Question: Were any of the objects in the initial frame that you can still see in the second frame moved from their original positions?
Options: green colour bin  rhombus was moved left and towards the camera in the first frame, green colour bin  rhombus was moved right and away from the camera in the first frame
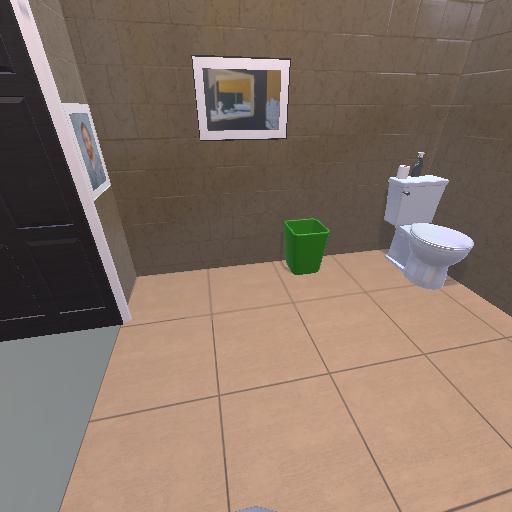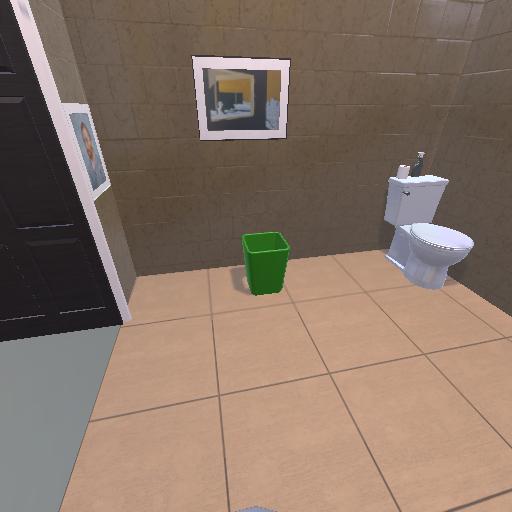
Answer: green colour bin  rhombus was moved left and towards the camera in the first frame